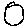
Label: moon